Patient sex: F
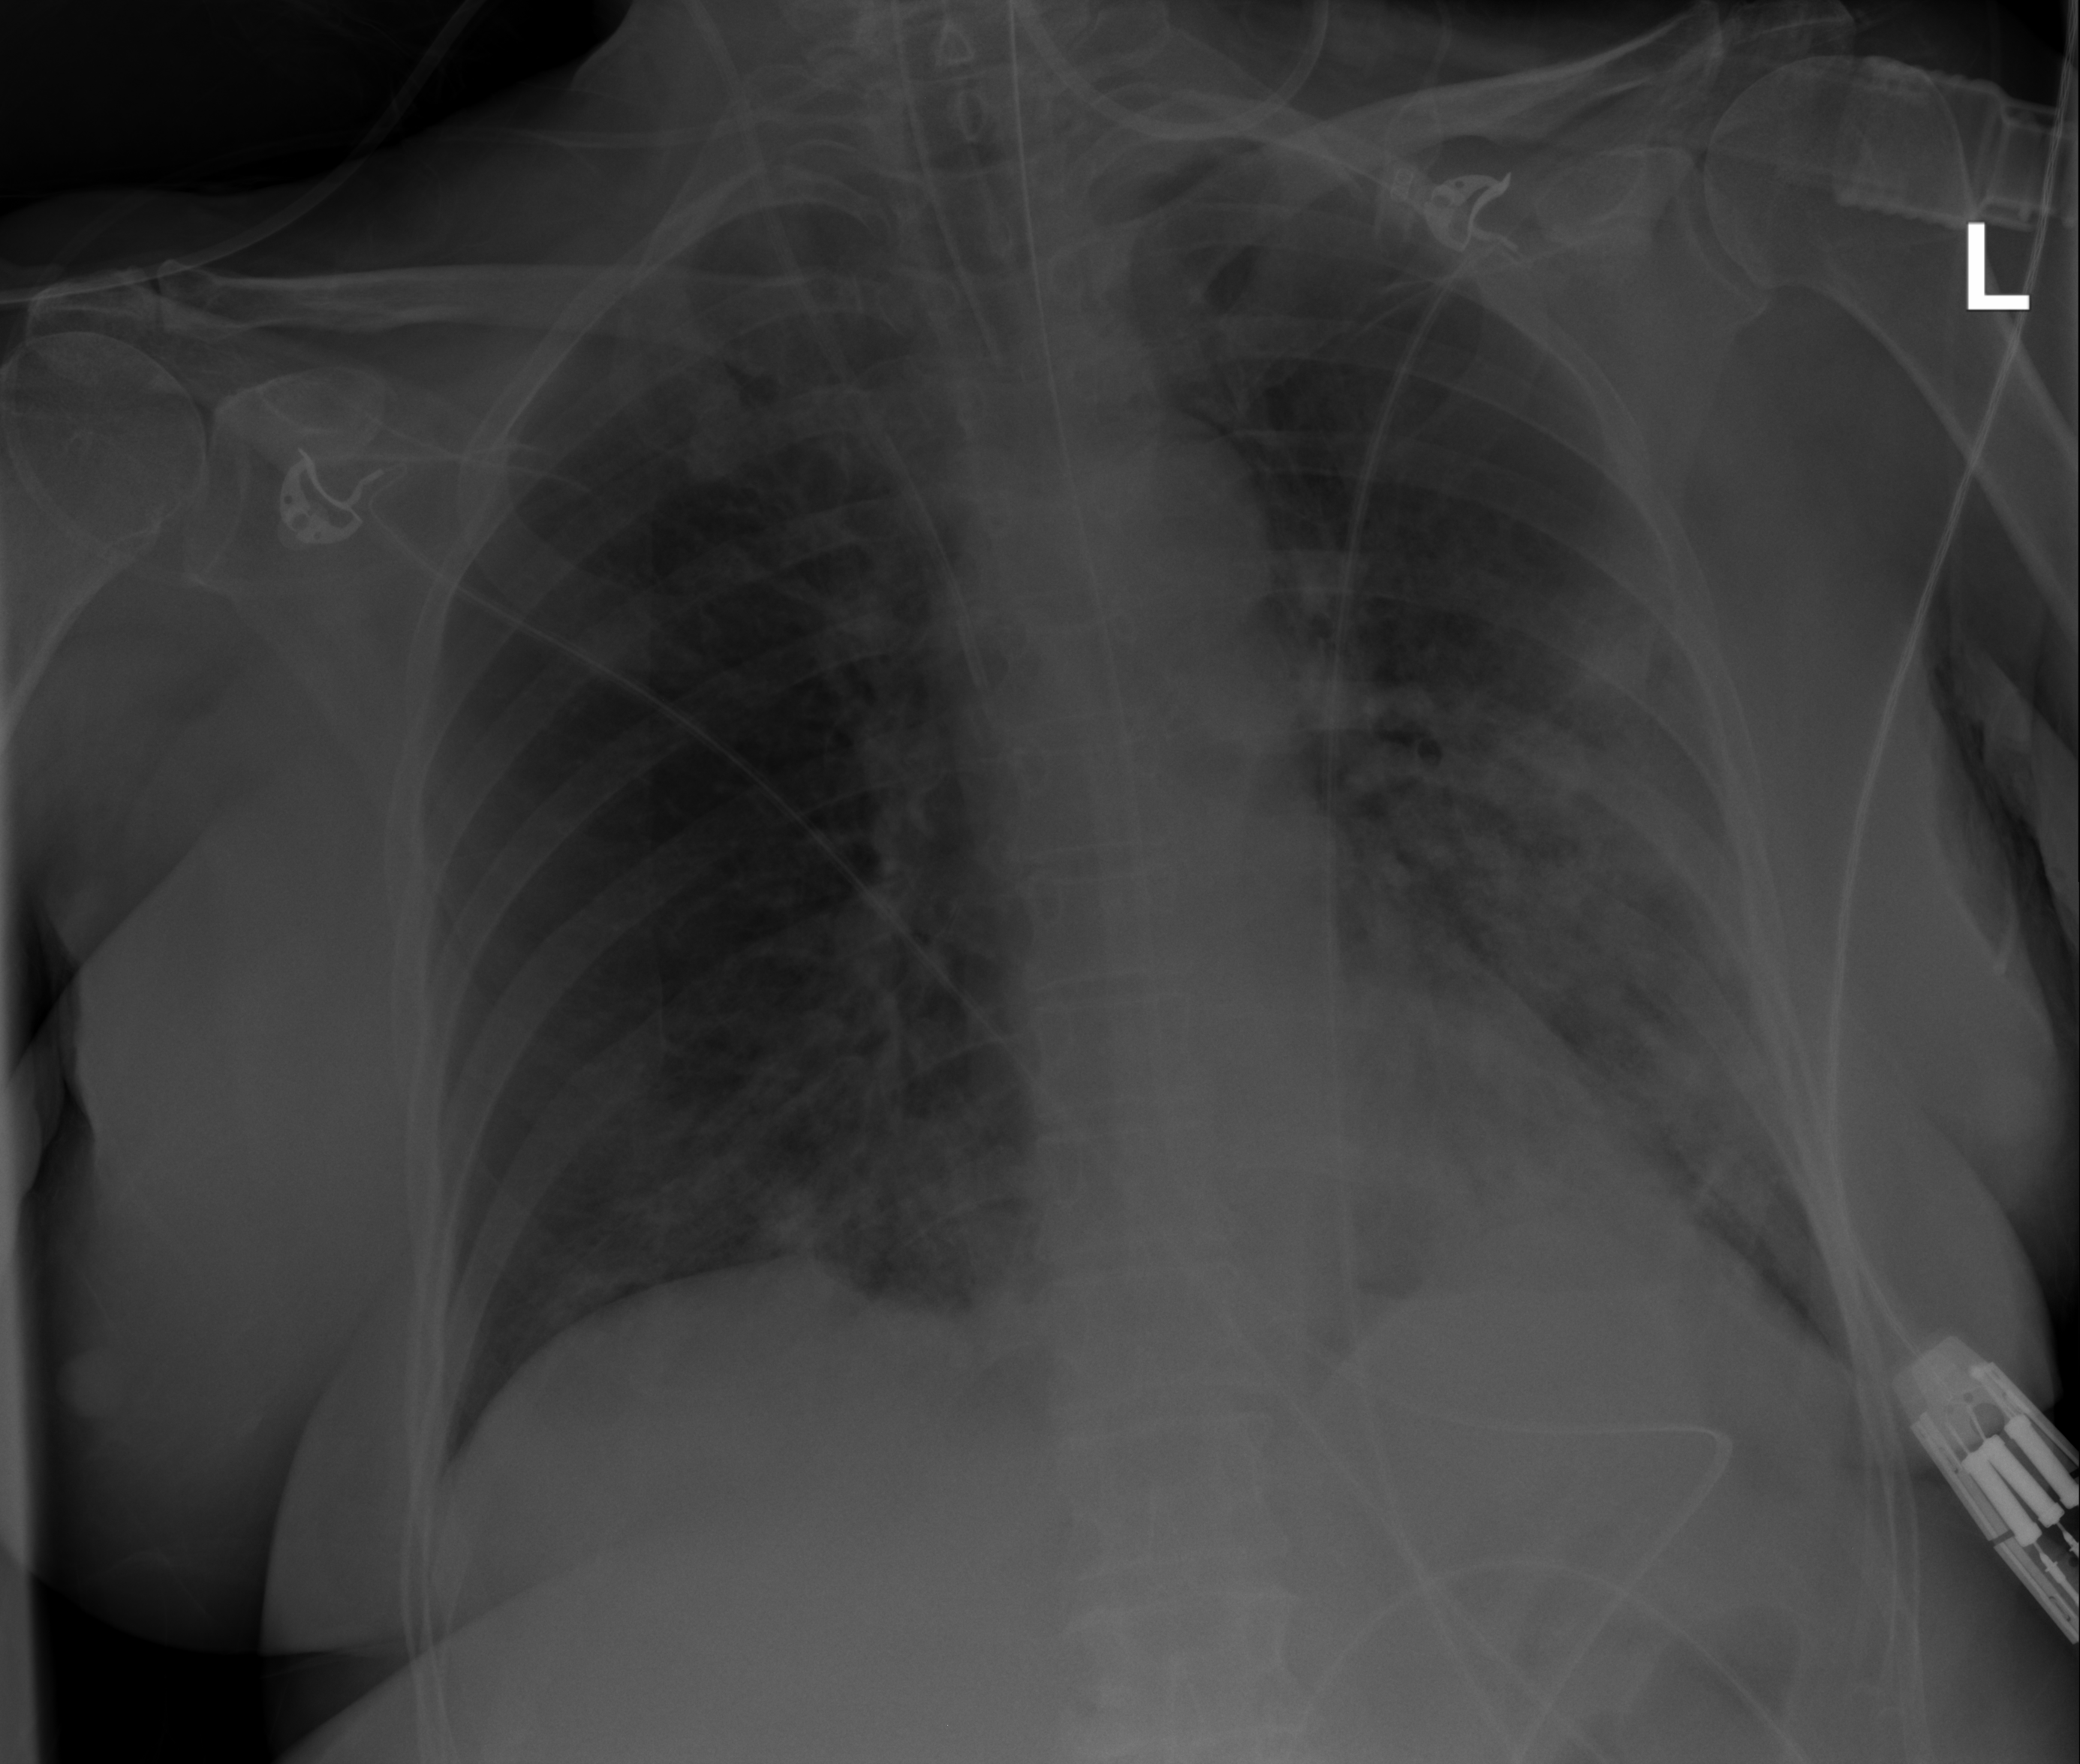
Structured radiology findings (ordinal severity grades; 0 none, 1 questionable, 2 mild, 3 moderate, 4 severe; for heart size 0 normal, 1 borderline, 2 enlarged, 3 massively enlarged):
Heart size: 0
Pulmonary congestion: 0
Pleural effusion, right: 0
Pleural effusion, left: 2
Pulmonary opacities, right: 2
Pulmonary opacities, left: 4
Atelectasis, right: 2
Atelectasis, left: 2